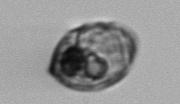
Label: Proterythropsis